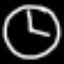
Label: clock